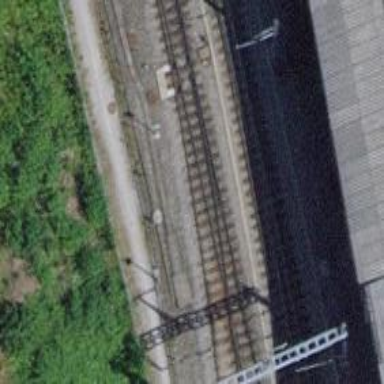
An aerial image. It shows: Railway track.